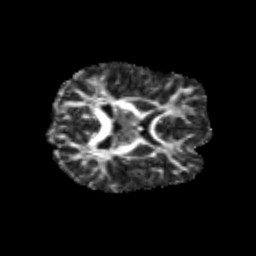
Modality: FA
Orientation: axial
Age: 18
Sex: female
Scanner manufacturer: siemens
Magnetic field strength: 3 T
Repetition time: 3.5 s
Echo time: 0.125 s